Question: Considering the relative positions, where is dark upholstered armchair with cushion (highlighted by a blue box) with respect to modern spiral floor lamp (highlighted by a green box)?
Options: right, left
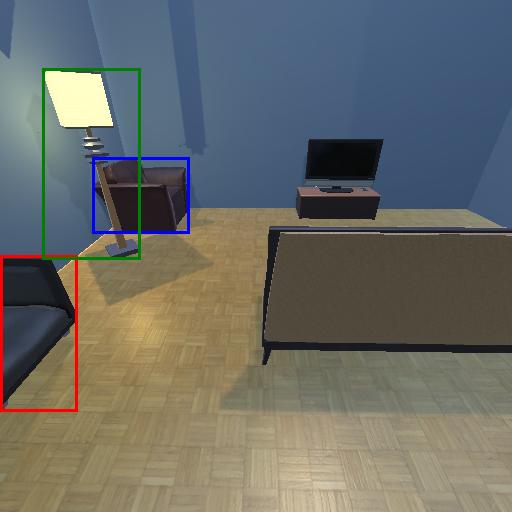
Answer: right